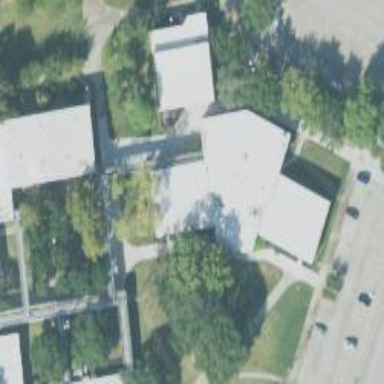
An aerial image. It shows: College building.